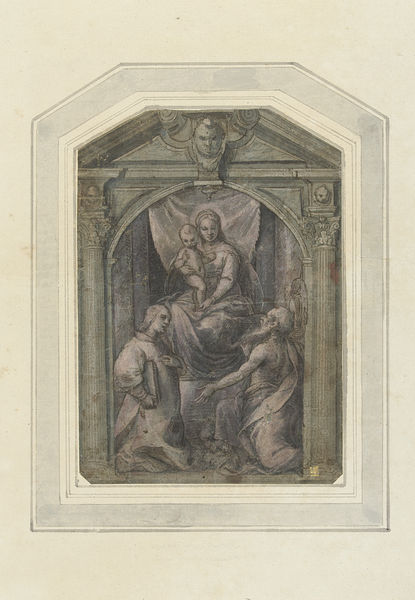
Titel: Ontwerp voor een altaarstuk met Madonna en twee heiligen
Künstler: Enea Salmeggia
Standort: Amsterdam
Institution: Rijksmuseum
Schlagwörter: kopf, mann, nackt, umhang, weiß, grün, sitzen, frau, grau, marmor, männer, säule, säulen, zeichnung, tuch, bart, architektur, gesicht, rahmen, stein, hände, vorhang, figur, gewand, kind, bogen, studie, giebel, baby, figuren, thron, nabel, eingang, buch, druck, stich, seite, knien, fries, portal, christus, jesus, kniend, maria, madonna, anbetung, joseph, sechseck, säugling, jesuskind, raot, jgfrau, gesuicht